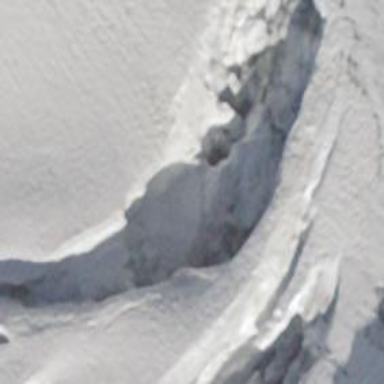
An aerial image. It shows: Crevasse in the natural environment.